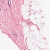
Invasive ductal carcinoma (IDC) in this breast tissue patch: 0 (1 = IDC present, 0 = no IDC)